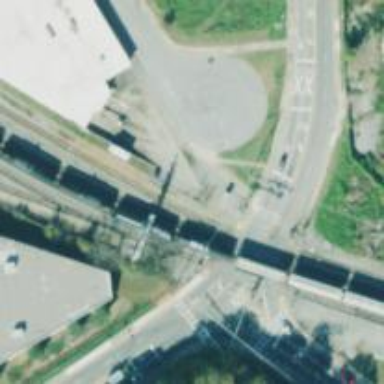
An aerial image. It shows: Level crossing with lights at the railway.